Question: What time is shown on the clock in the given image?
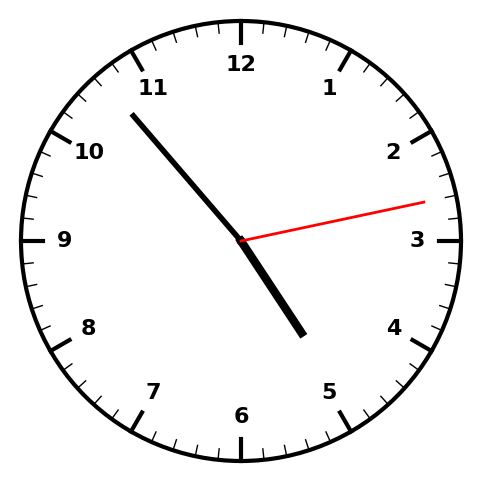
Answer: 04:53:13